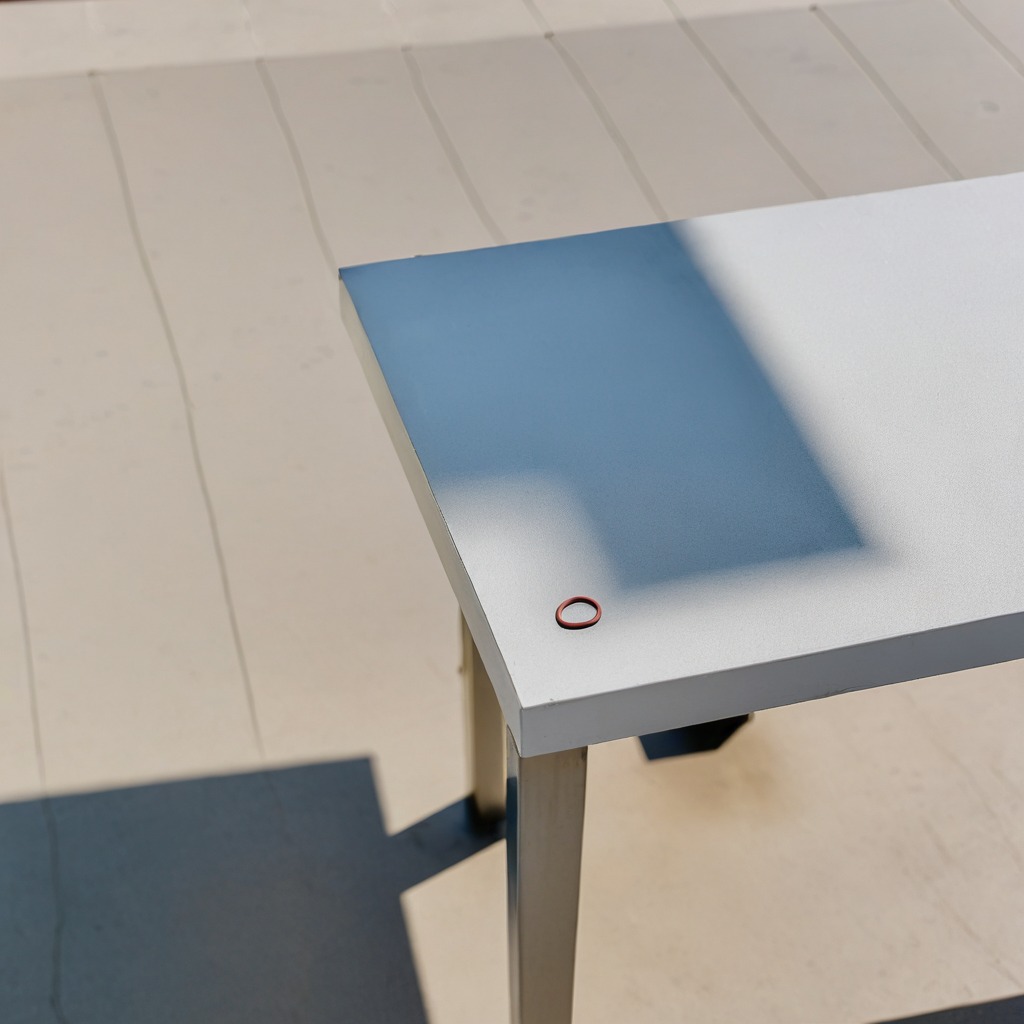
A rubber O-ring is lying on the table.